Question: I have an Activity which has a Action Bar on the top with a Search View.
Also i am using Custom List View and want to filter from the key words entered in the search view should be associated with a particular text view in the List View Item.

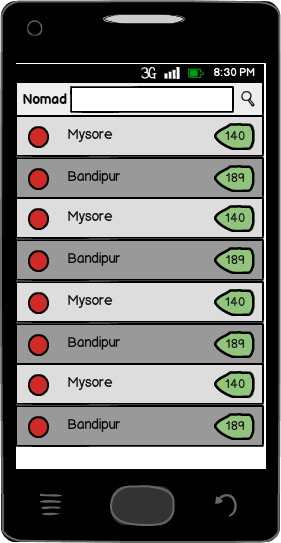
Answer: in your onQueryTextChange(String Text) method of Listener use:
adapter.getFilter().filter(Text.toString()); and implement your filter in your BaseAdapter class.
here is the sample code:
'''
@Override
public Filter getFilter()
{
return filter;
}
private GameFilter filter;
private class GameFilter extends Filter
{
public GameFilter() { }
@Override
protected FilterResults performFiltering(CharSequence constraint) {
FilterResults oReturn = new FilterResults();
ArrayList<ItemDetails> results = new ArrayList<ItemDetails>();
if (orig == null)
orig = itemDetailsrrayList;
if (constraint != null)
{
if (orig != null && orig.size() > 0) {
for (ItemDetails g : orig) {
if (g.getName().toLowerCase().contains(constraint.toString().toLowerCase()))
results.add(g);
}
}
oReturn.values = results;
}
return oReturn;
}
@SuppressWarnings("unchecked")
@Override
protected void publishResults(CharSequence constraint, FilterResults results)
{
itemDetailsrrayList = (ArrayList<ItemDetails>)results.values;
notifyDataSetChanged();
}
}
'''